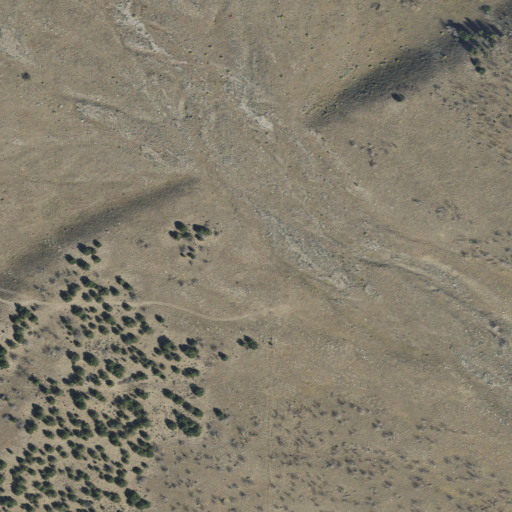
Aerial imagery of valley in Utah named South Broons Canyon containing grassland, shrub, evergreen forest, and open development